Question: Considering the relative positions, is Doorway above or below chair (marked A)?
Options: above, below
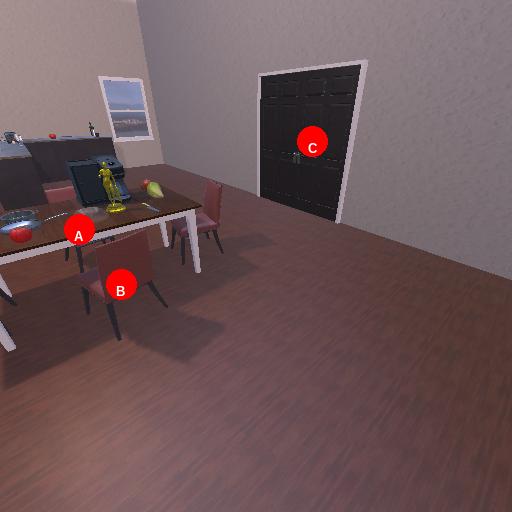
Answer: above